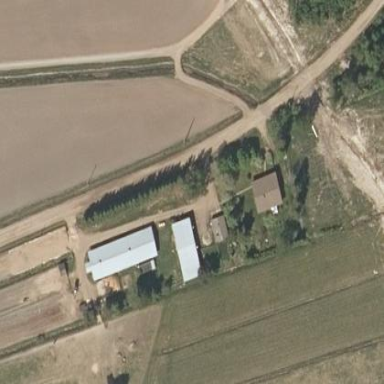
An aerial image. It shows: Farmyard area.